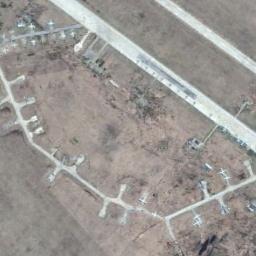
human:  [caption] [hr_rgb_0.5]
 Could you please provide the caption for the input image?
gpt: There is an airport built in bare land .

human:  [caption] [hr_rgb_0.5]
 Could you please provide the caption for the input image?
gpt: An airport with some runways in the vacant lot and some planes parked on the airport .

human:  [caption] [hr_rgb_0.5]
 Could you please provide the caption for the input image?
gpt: There are two crossing runways here .

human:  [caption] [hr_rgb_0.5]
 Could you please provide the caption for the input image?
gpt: One runway at the airport and many parking spaces .

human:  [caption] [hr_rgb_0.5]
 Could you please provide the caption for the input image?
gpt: Two straight roads at the airport .